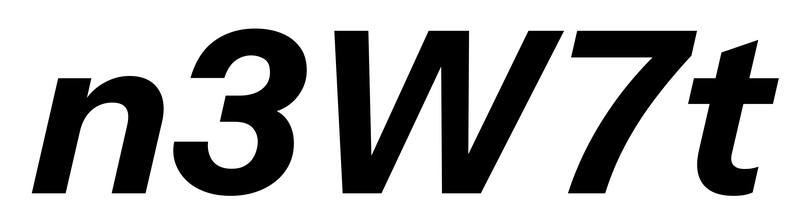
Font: InstrumentSans-Italic_Bold_Italic